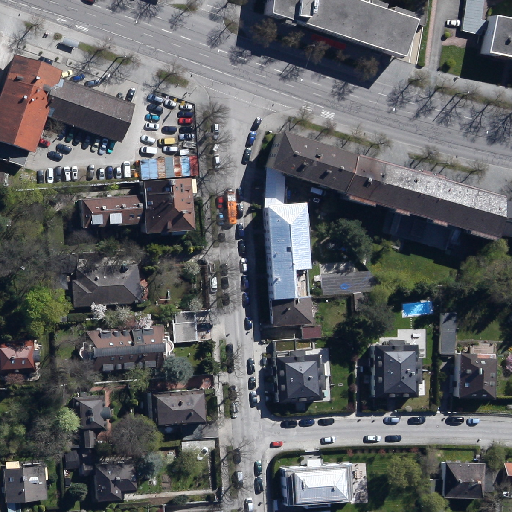
Referring expression: light-duty vehicle in the parking area